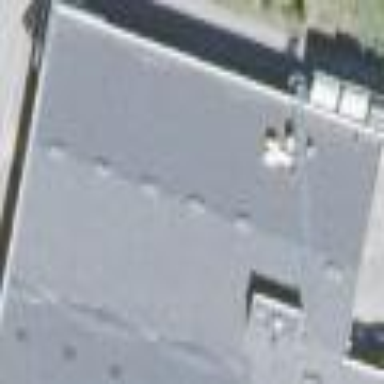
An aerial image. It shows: Car shop building.